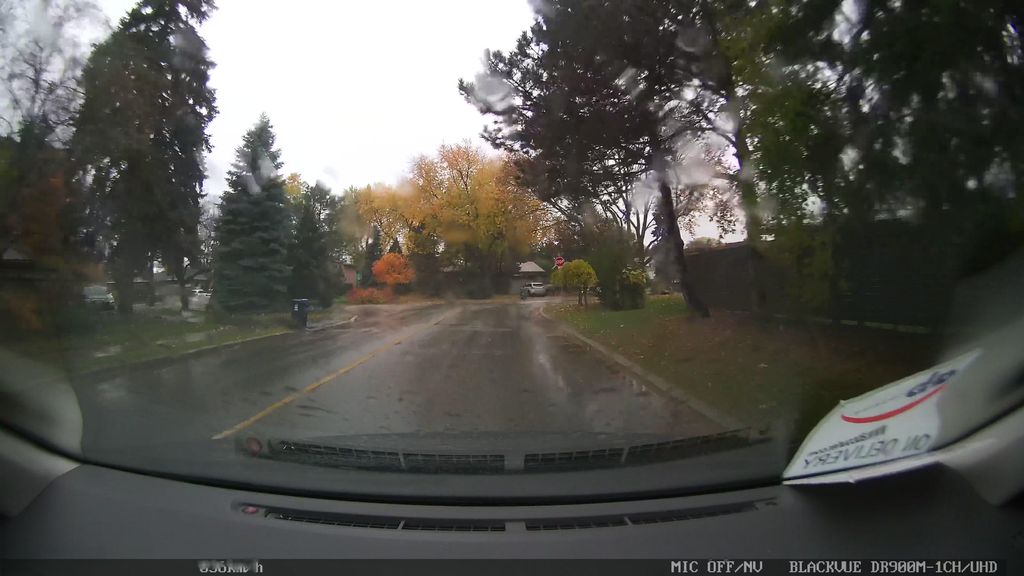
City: toronto